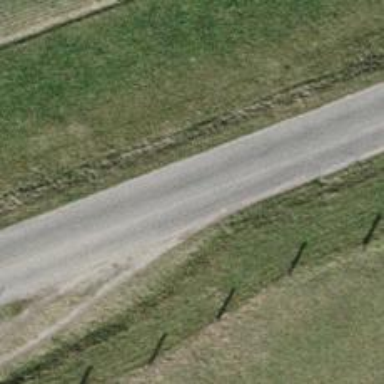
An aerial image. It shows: Unclassified road with asphalt surface.